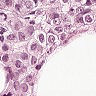
Metastatic tissue present: yes